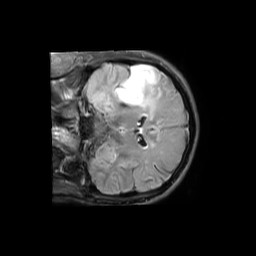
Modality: FLAIR
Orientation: coronal
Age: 58
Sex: male
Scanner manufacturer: philips
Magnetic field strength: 3 T
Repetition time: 11 s
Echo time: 0.12 s